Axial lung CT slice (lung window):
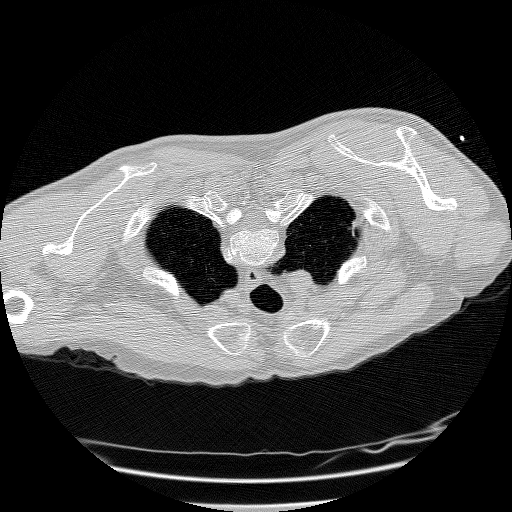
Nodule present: no